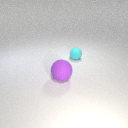
large purple rubber sphere in front of small cyan rubber sphere